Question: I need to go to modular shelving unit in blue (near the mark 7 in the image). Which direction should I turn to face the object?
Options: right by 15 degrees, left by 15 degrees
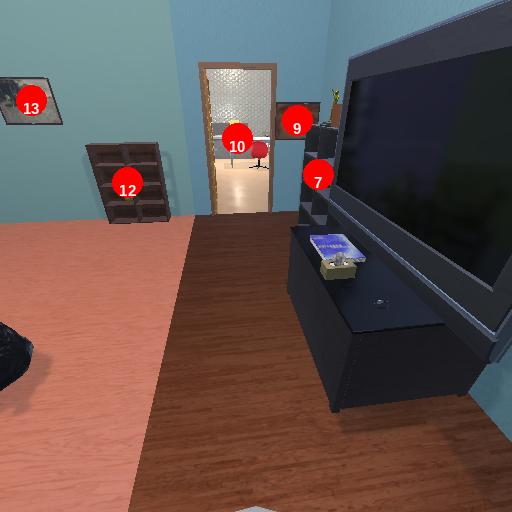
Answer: right by 15 degrees